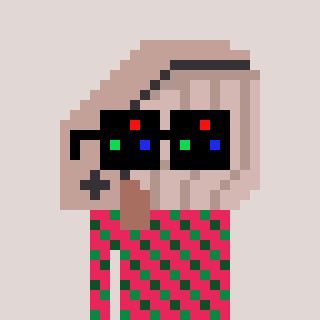
a pixel art character with square black sunglasses, a whale-shaped head and a redpinkish-colored body on a warm background